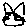
Label: cat